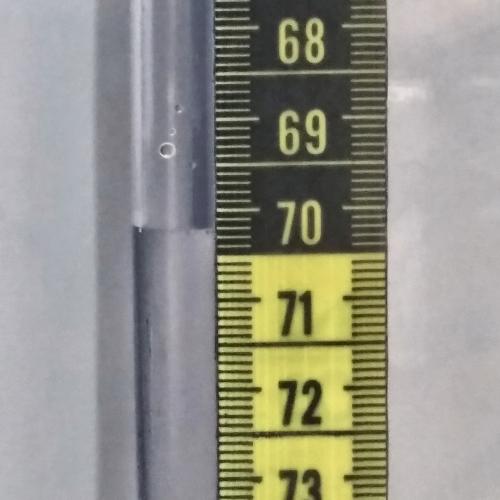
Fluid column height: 70.2 cm